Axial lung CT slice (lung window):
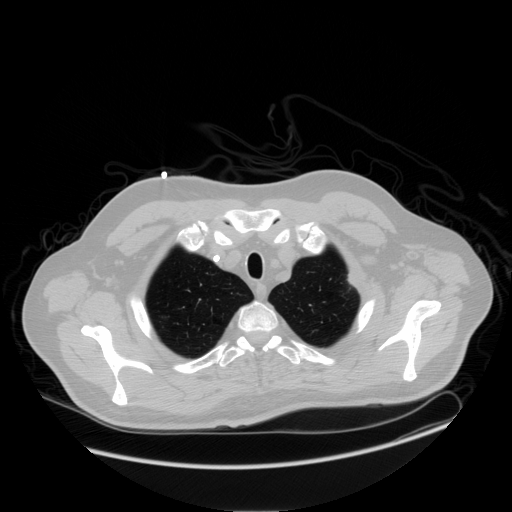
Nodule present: yes
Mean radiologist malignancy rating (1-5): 4.25